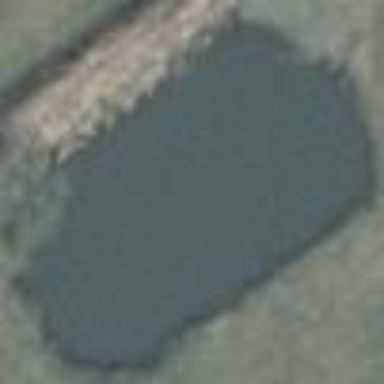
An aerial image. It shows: Peaceful pond surrounded by nature.